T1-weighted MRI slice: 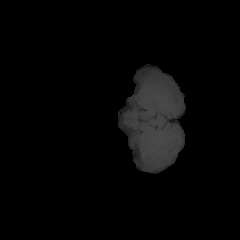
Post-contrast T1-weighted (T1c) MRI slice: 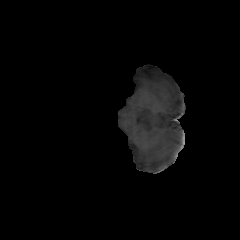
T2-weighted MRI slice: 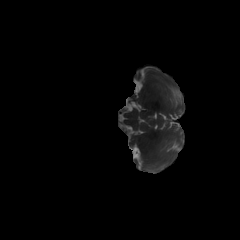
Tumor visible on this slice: no